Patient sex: M
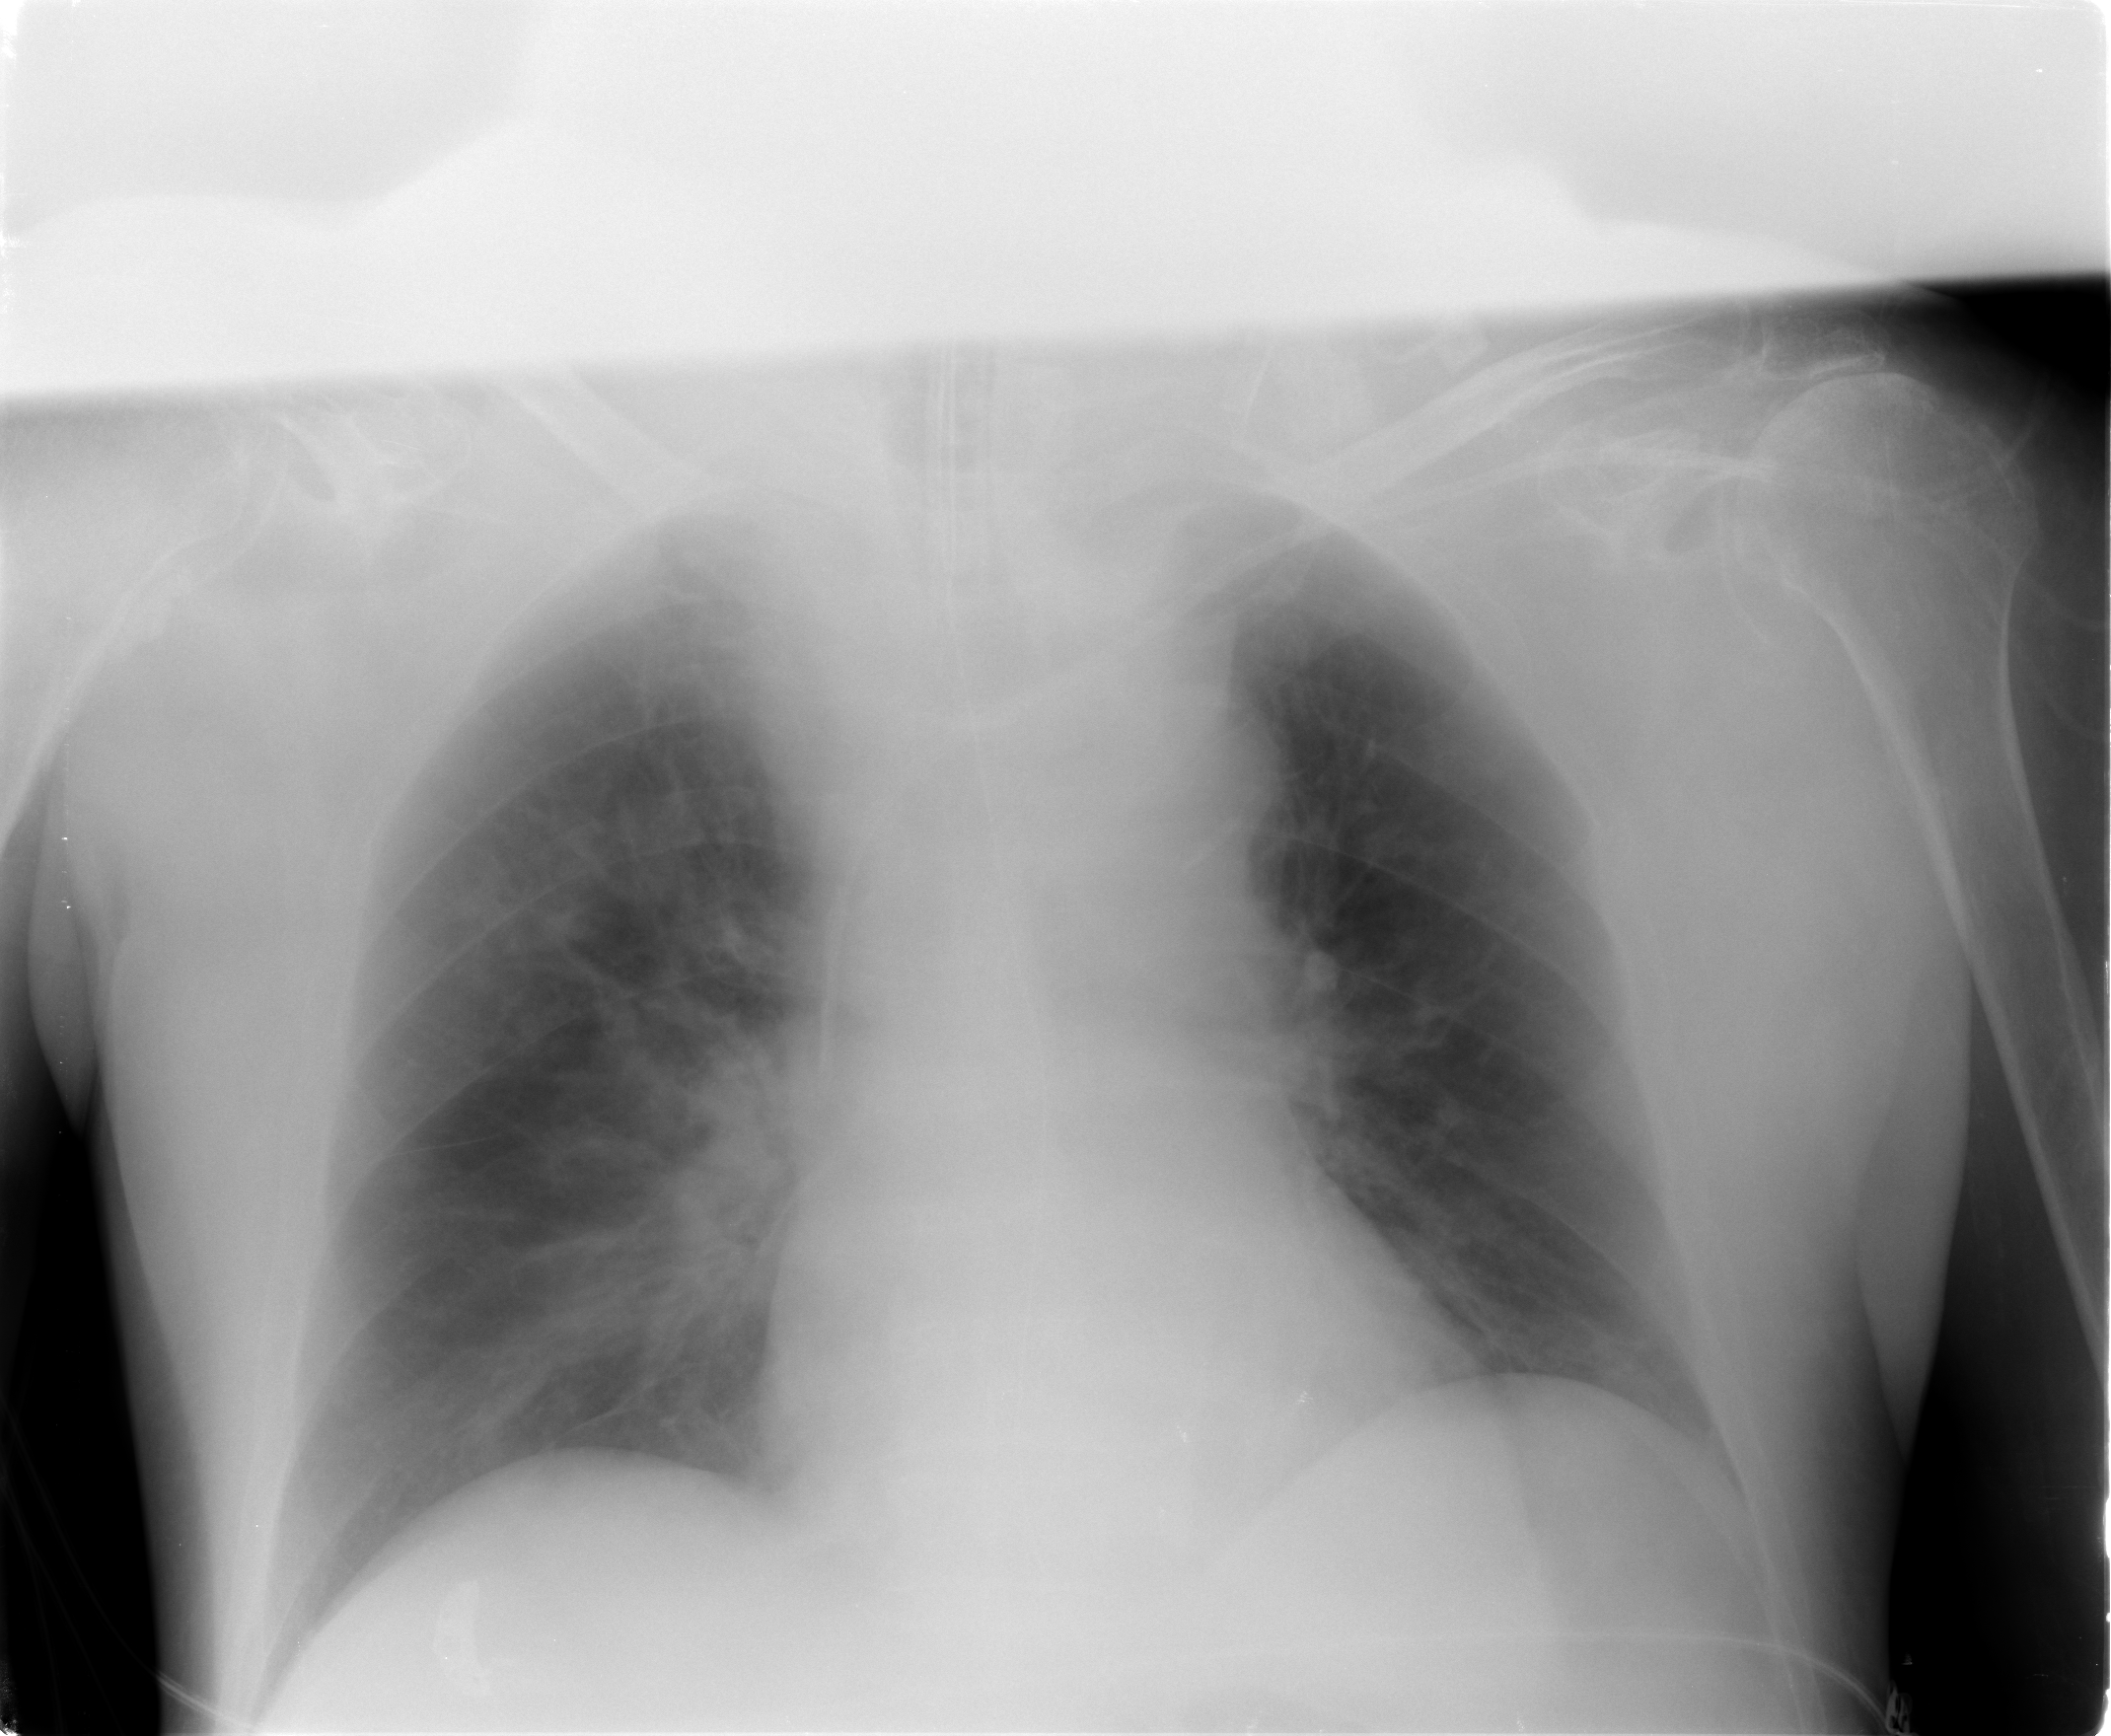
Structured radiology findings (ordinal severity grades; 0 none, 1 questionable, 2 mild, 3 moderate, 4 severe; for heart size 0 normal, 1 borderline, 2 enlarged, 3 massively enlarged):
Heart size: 0
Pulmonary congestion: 2
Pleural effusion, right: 0
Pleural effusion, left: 0
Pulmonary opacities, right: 0
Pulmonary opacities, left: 0
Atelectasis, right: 0
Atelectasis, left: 0